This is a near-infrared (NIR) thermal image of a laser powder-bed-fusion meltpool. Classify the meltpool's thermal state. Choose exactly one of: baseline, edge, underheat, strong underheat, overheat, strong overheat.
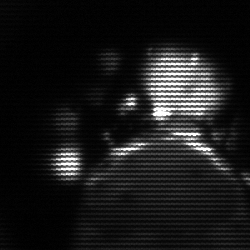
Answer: baseline